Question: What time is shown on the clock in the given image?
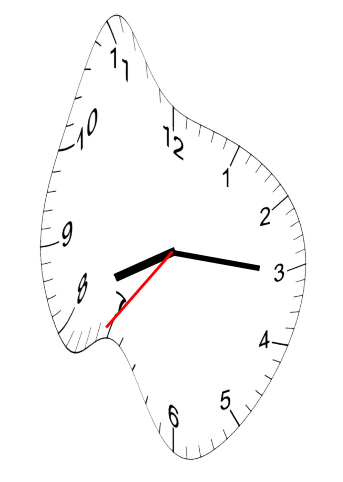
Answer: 08:15:36